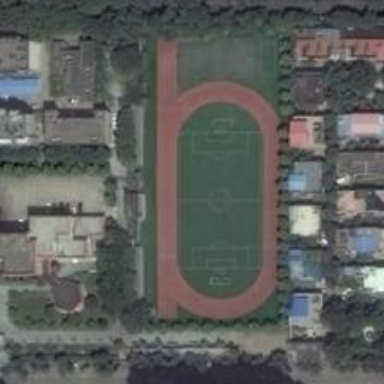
The football field lies against dense woods while both sides of it are neat and orderly buildings .